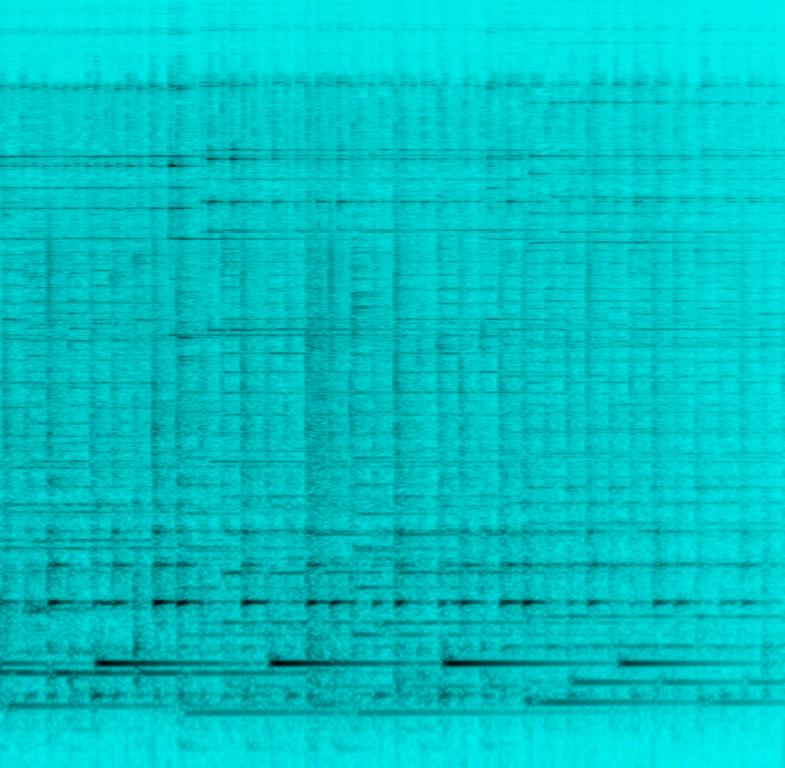
This is an instructive recording about body percussion. In the beginning, there is a backing track that has the sitar and the tabla in it. Then, the music stops and a boy starts talking about body percussion in the Italian language. The part where the backing track is playing could be sampled for use in beat-making.